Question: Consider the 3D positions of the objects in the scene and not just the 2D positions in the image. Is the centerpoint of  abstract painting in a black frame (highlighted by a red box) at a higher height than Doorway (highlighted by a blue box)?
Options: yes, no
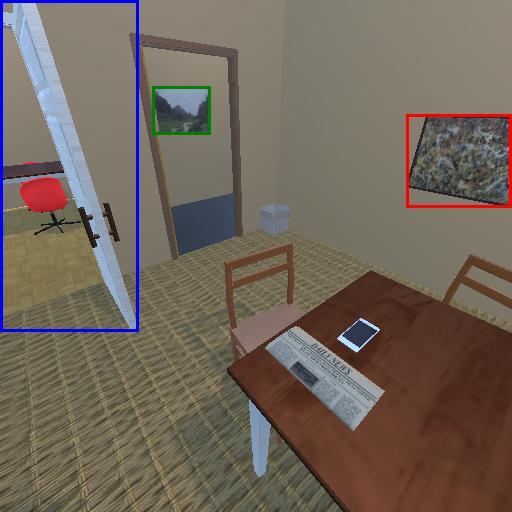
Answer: yes